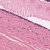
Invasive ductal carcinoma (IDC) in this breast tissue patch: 0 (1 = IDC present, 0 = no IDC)